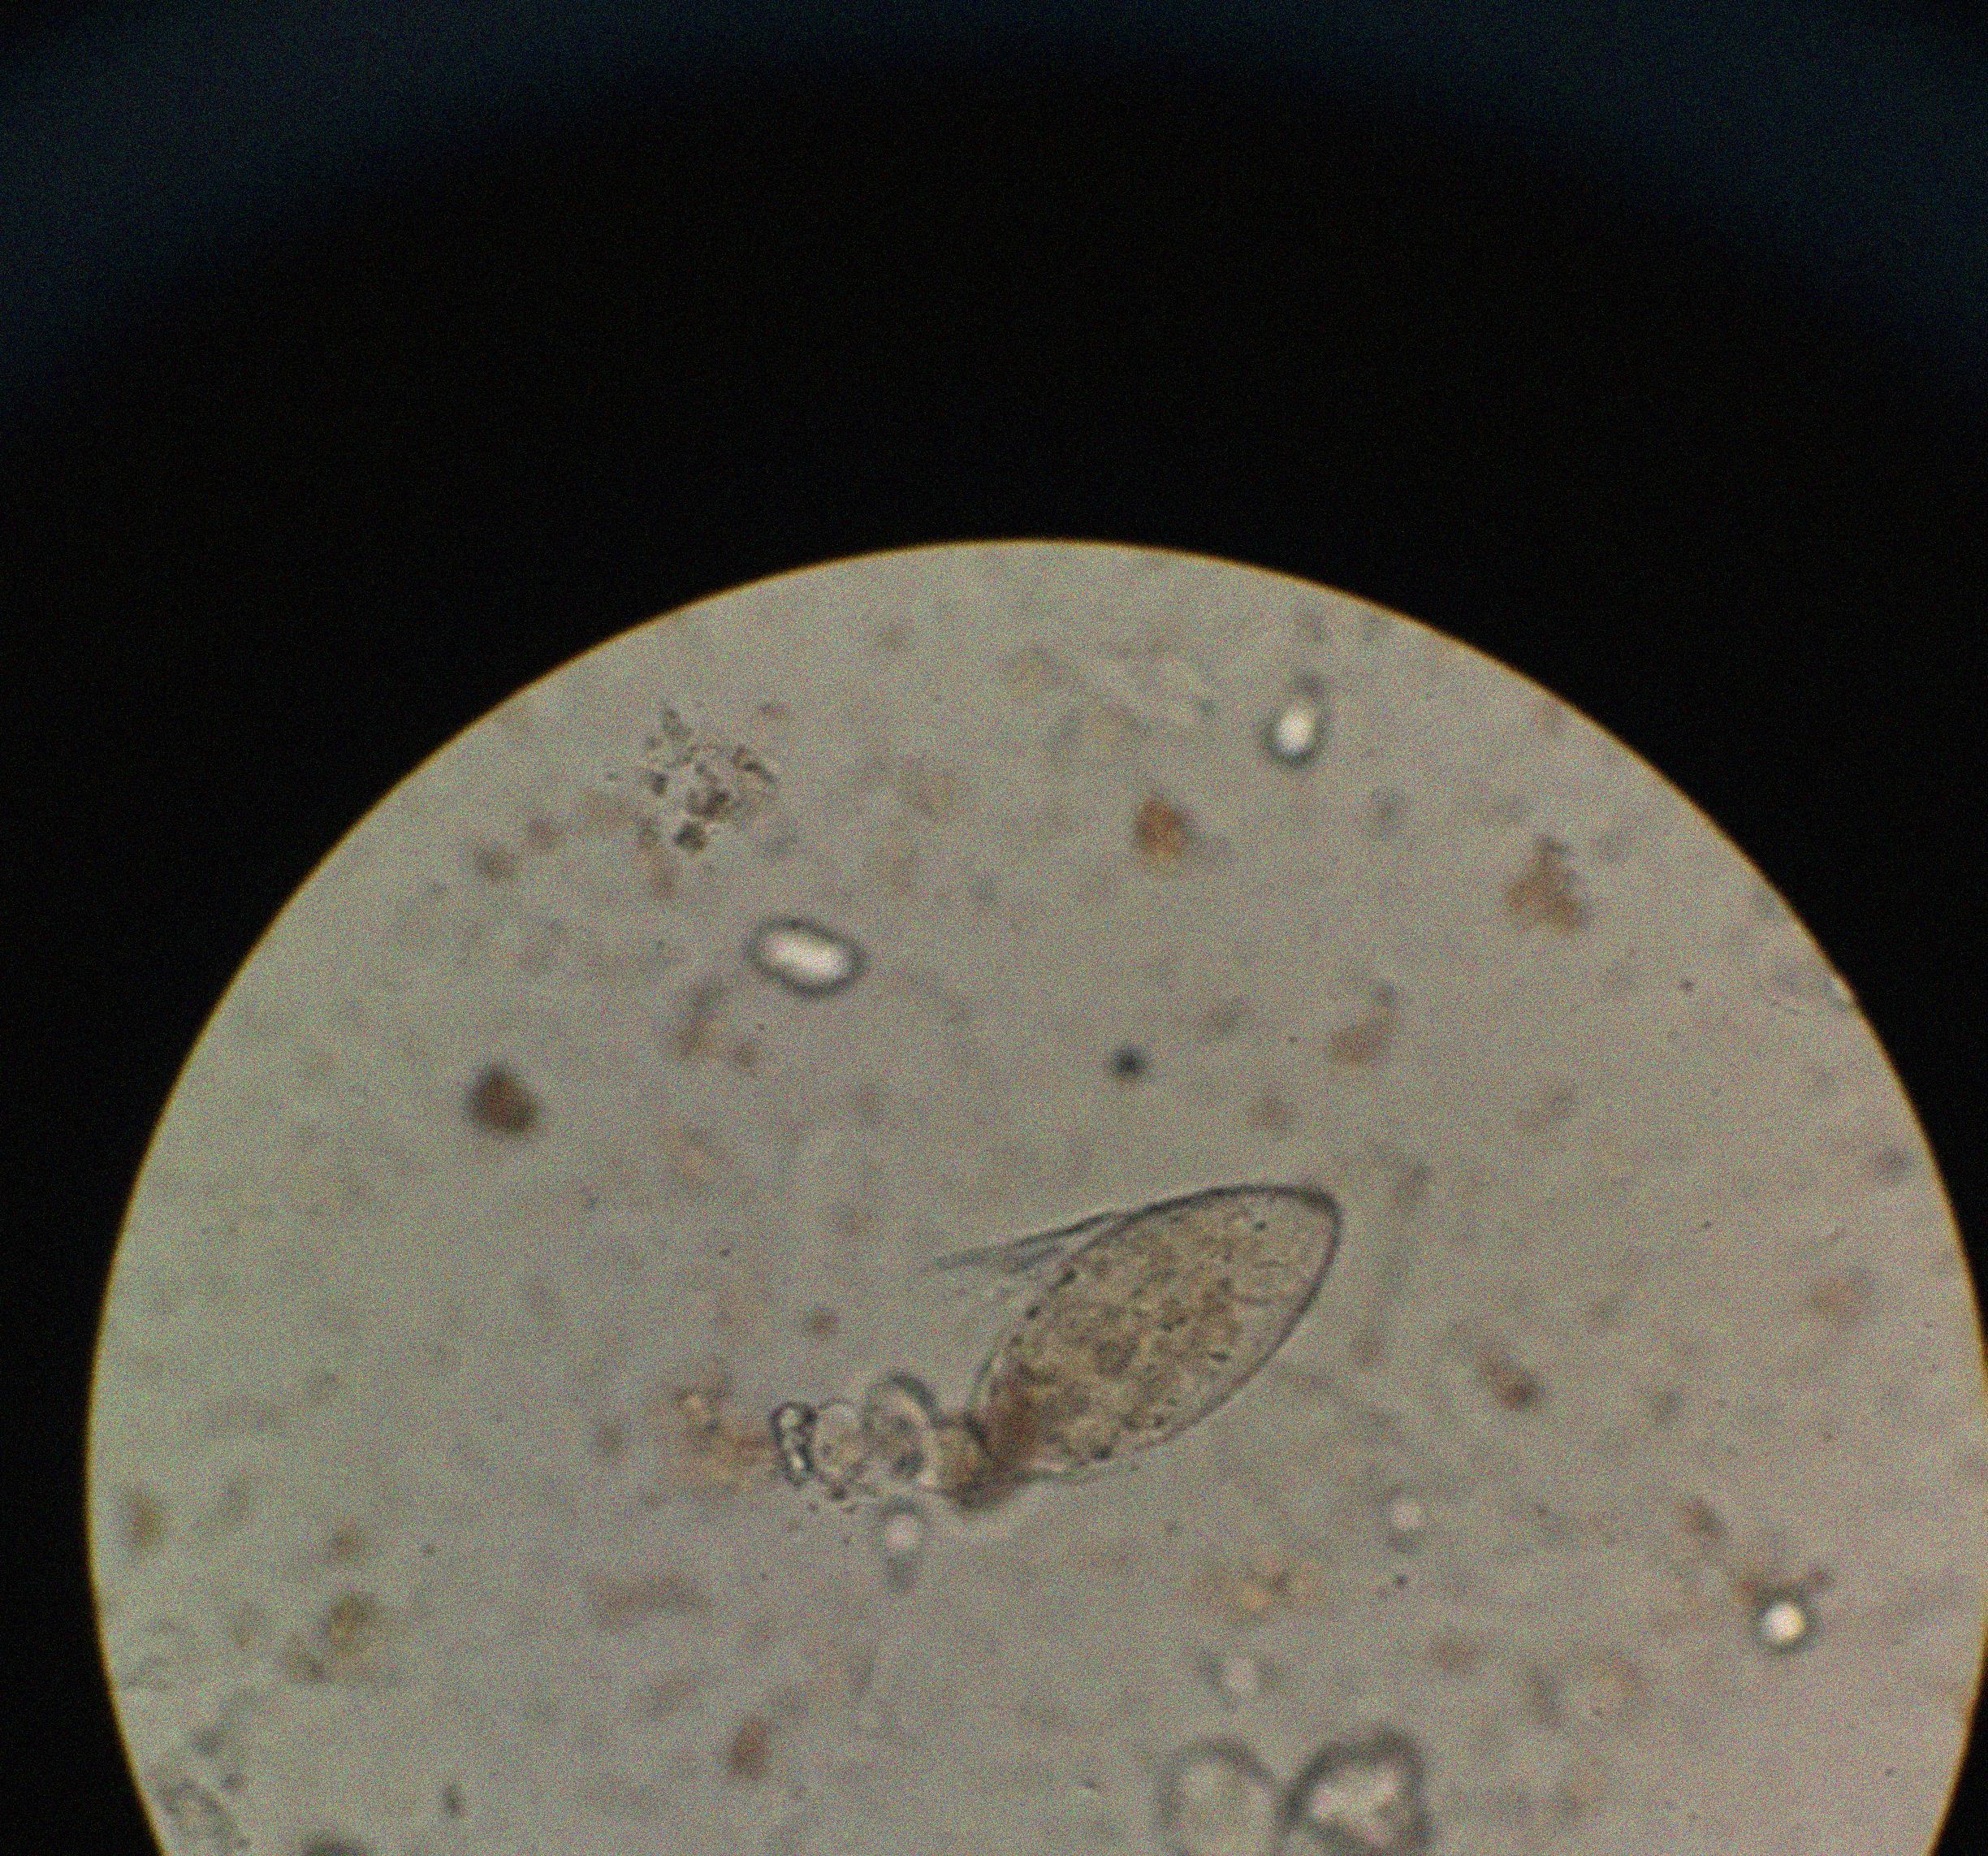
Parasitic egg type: Fasciolopsis buski